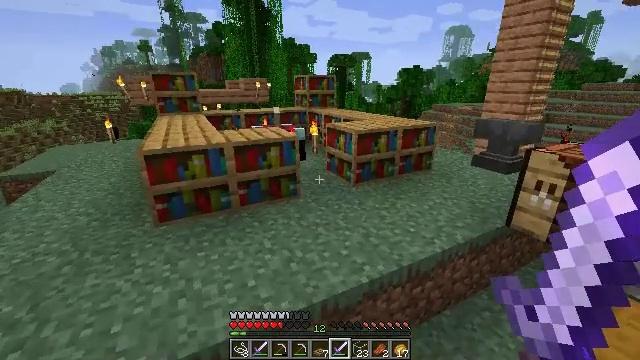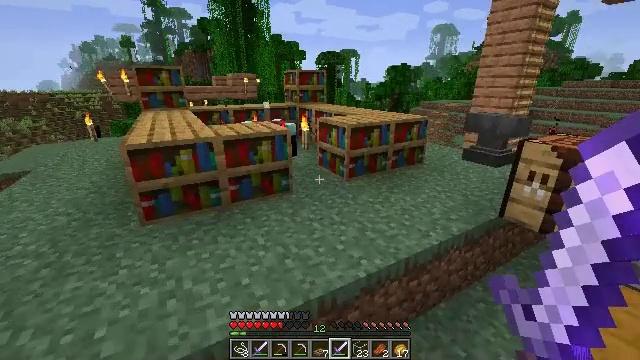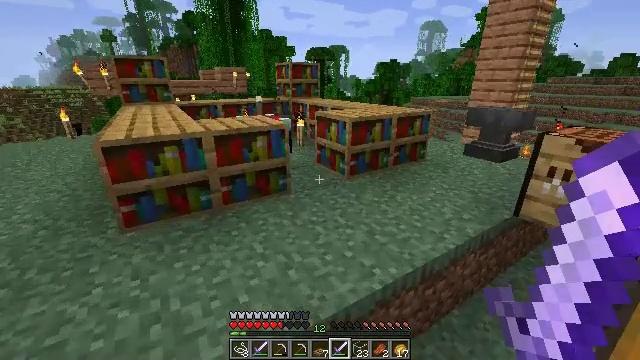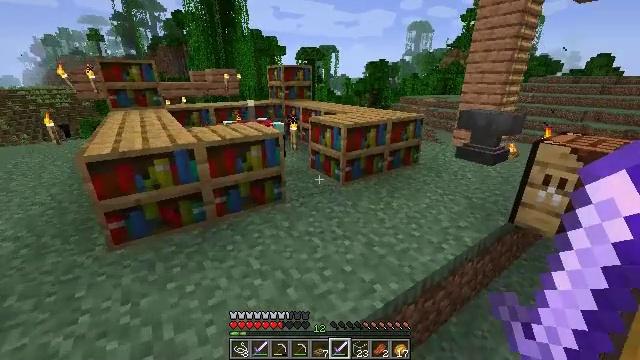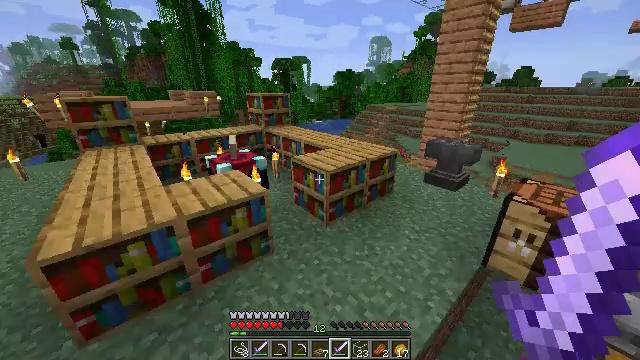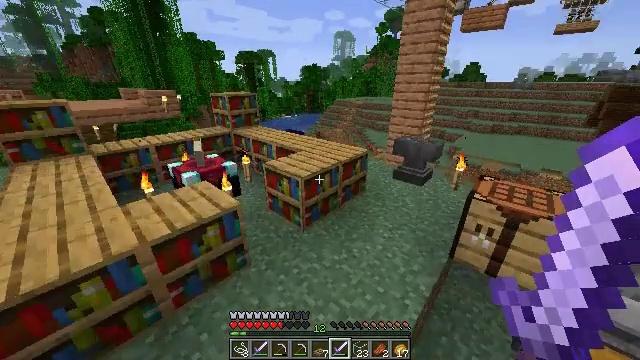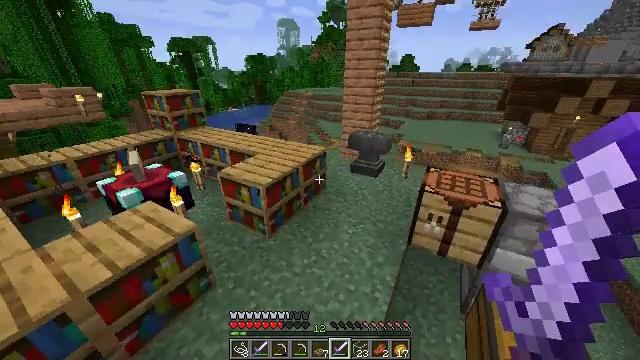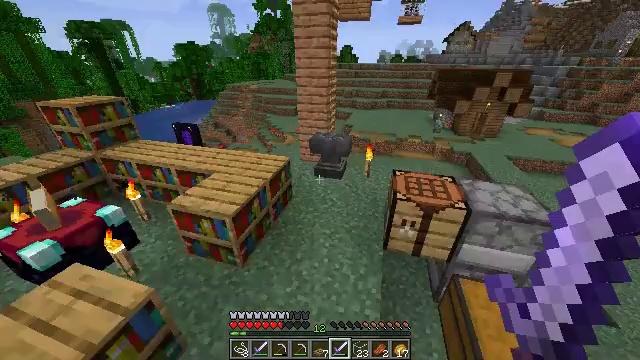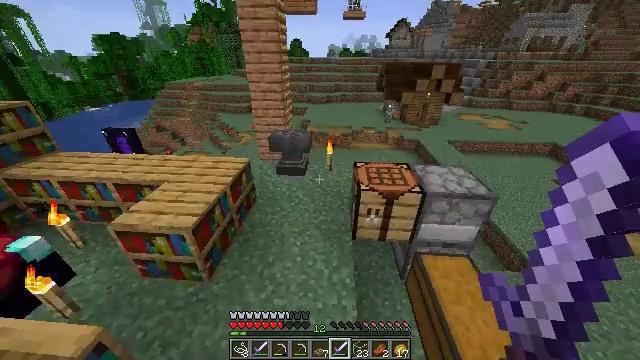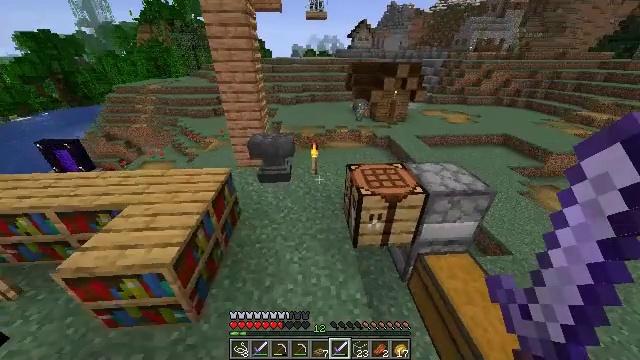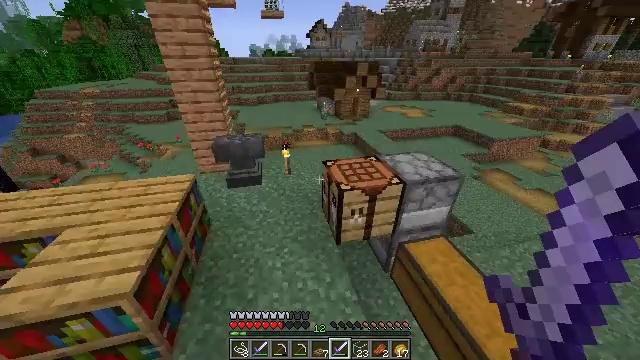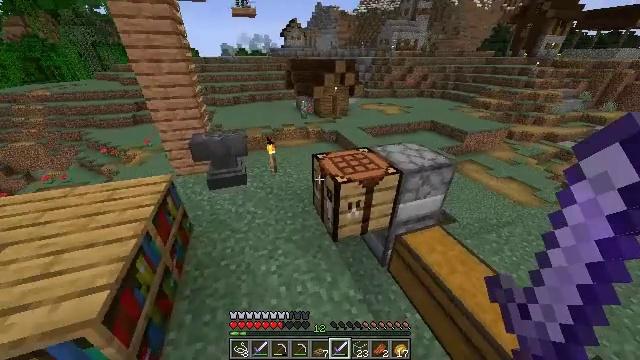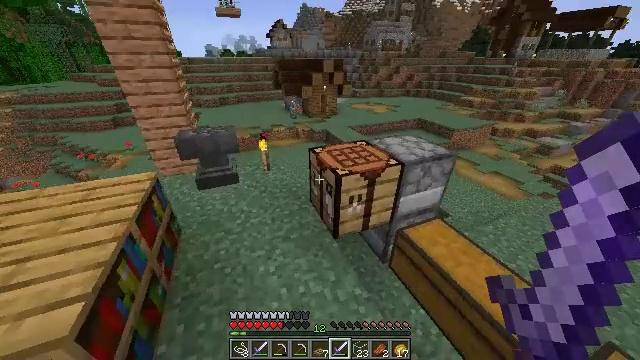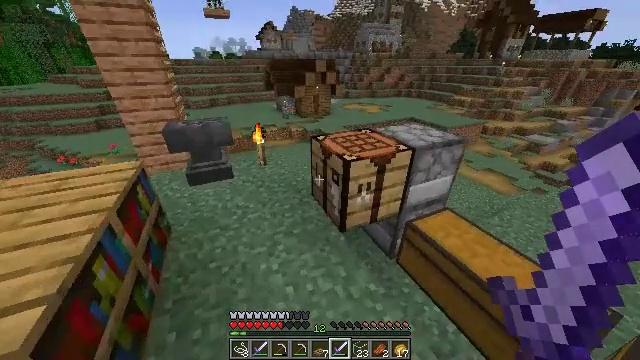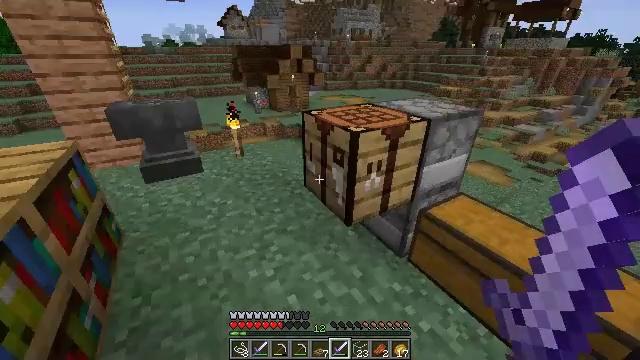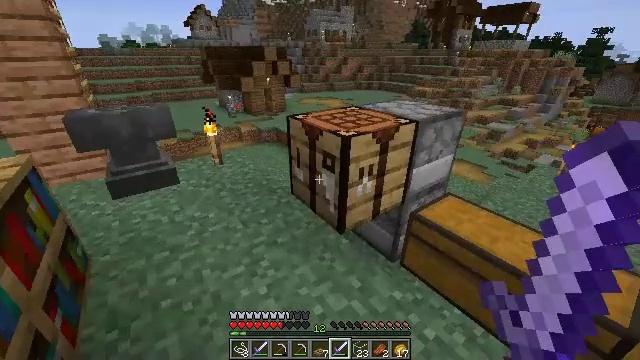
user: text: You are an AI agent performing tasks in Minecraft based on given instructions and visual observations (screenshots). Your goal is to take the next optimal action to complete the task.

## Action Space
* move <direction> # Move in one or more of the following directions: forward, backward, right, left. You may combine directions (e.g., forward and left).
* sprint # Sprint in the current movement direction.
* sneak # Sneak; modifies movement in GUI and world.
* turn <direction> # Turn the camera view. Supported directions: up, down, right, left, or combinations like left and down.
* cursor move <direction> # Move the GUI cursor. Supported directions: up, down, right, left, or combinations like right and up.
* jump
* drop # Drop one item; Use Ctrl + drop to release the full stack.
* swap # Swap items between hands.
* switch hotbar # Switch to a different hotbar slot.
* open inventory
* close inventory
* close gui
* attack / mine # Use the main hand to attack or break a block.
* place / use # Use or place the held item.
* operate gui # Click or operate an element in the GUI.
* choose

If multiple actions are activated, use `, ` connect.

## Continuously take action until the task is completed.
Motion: motion action
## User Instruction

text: Make a bookshelf using three books and six planks.
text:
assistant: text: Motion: move forward, turn right, jump
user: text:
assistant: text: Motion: move forward, sprint, turn right, jump
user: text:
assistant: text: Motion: move forward, sprint, turn right, jump
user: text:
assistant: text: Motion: move forward, sprint, turn right and down, jump
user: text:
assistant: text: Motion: move forward, turn right and down, jump
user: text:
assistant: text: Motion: move forward, turn right and down, jump
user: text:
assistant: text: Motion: move forward, turn right and down, jump
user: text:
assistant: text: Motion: move forward, turn right and down
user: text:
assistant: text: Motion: move forward, turn right
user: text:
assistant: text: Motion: move forward, turn right
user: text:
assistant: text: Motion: move forward, turn right
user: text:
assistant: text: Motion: turn right
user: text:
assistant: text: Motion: turn right
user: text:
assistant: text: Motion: turn right and up
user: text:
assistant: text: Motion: turn right and up
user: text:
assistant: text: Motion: turn right
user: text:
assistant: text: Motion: turn right
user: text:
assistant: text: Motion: no_op
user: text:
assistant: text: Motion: no_op
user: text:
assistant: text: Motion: use / place
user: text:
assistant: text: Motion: use / place
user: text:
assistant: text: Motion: use / place
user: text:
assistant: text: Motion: use / place
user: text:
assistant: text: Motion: no_op
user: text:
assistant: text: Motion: open gui
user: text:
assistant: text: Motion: no_op
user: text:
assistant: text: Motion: no_op
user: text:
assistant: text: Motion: no_op
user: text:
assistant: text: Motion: cursor move right
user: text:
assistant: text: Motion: cursor move right